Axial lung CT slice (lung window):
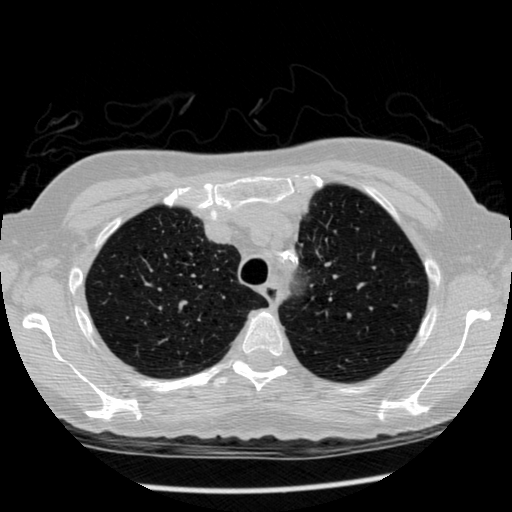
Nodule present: no